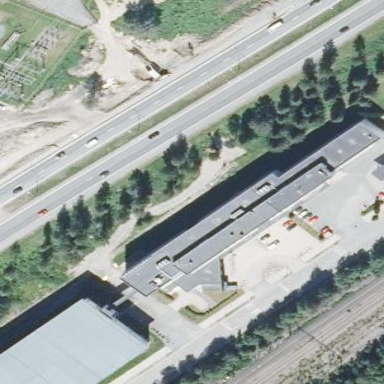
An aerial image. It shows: Office building.